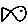
Label: fish